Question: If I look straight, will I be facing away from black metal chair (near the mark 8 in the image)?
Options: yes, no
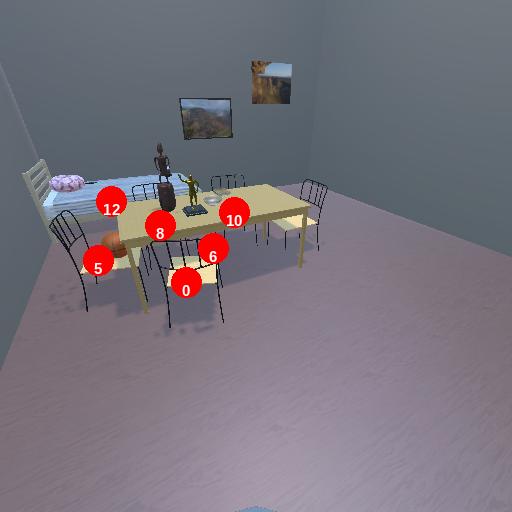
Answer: yes